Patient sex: F
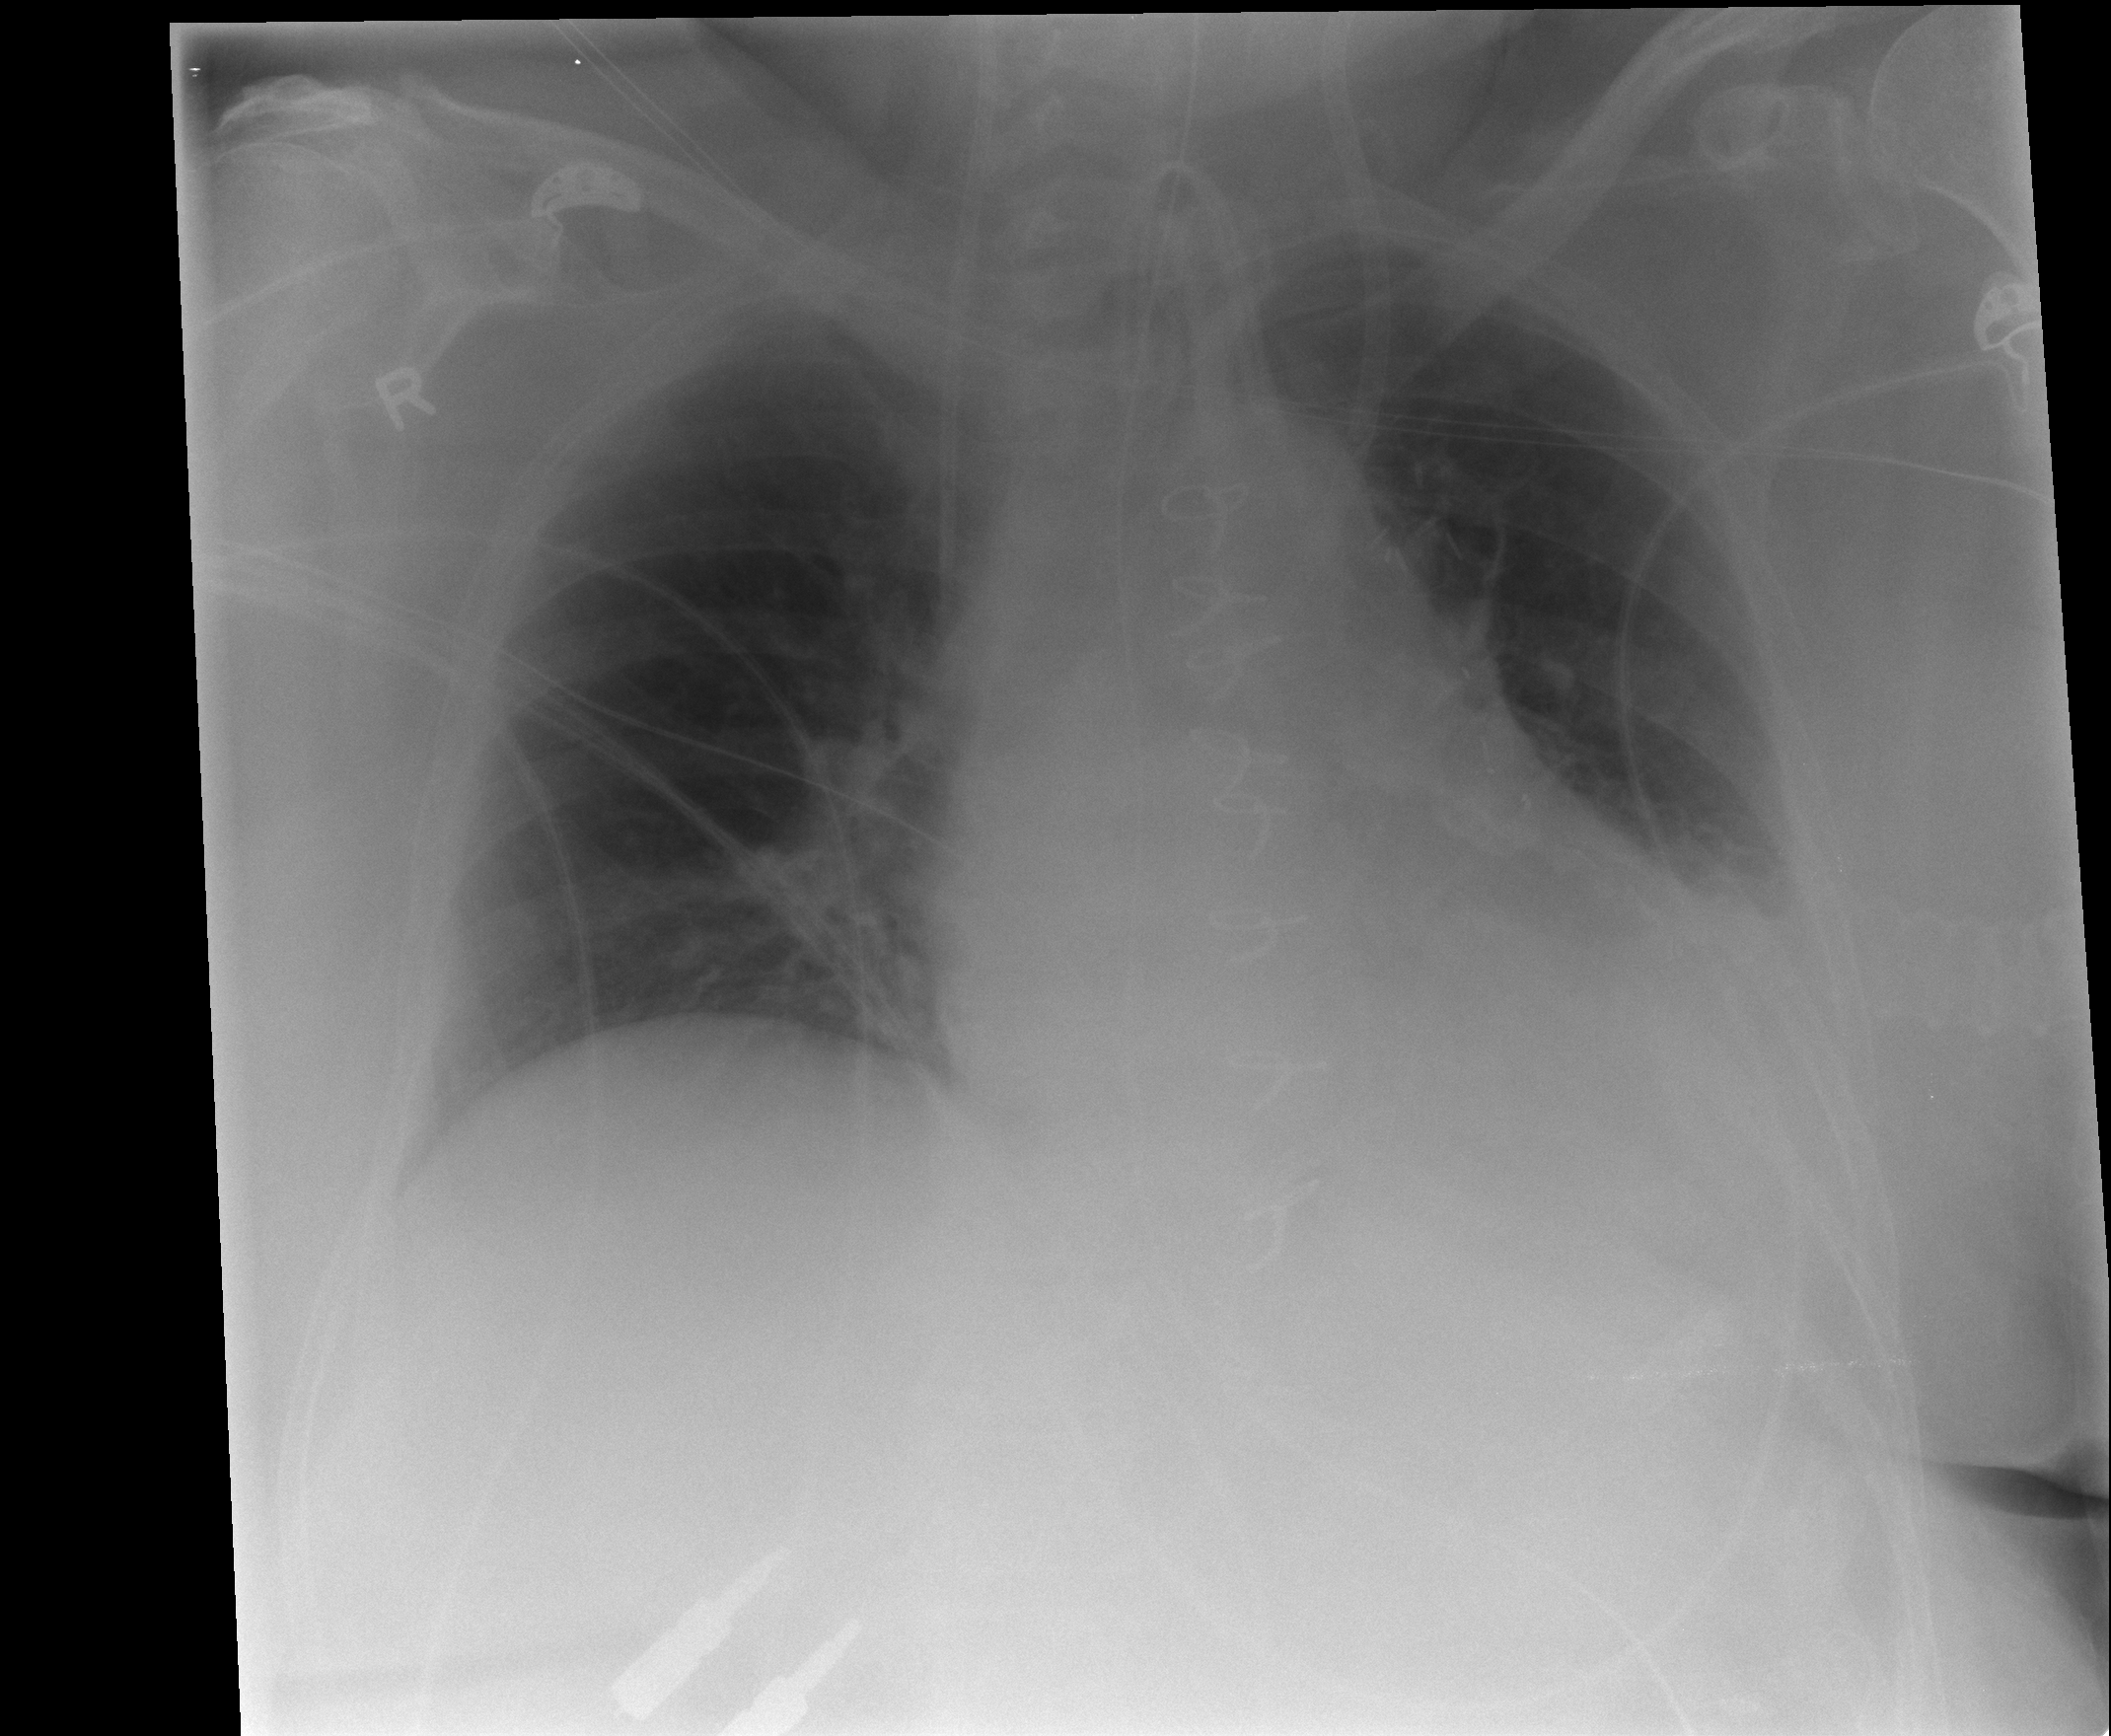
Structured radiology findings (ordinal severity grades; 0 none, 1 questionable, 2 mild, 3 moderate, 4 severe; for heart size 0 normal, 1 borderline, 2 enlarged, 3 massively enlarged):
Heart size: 2
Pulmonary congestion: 1
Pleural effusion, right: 0
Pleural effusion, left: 2
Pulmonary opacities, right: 0
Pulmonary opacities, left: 0
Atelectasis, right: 1
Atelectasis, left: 2